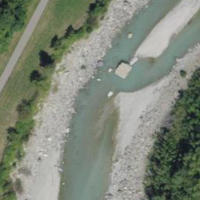
EUNIS habitat code: 15
Species observed at this site:
Medicago sativa